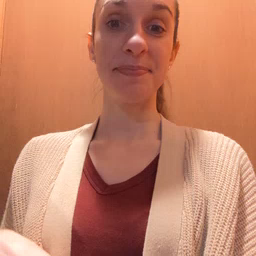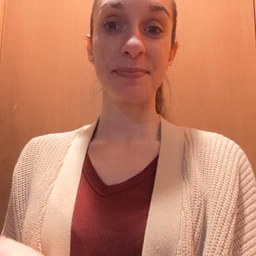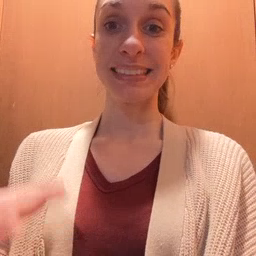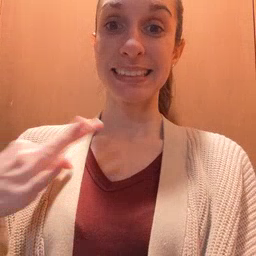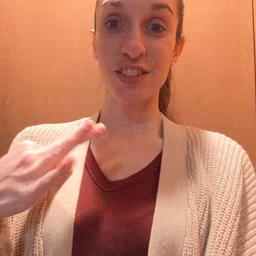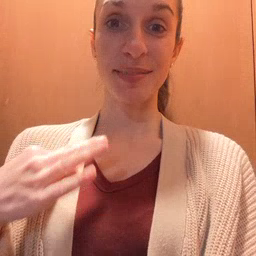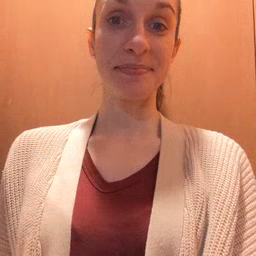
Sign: shirt